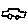
Label: car